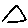
Label: triangle